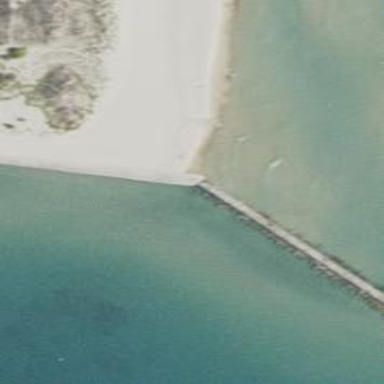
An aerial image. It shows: Breakwater structure.